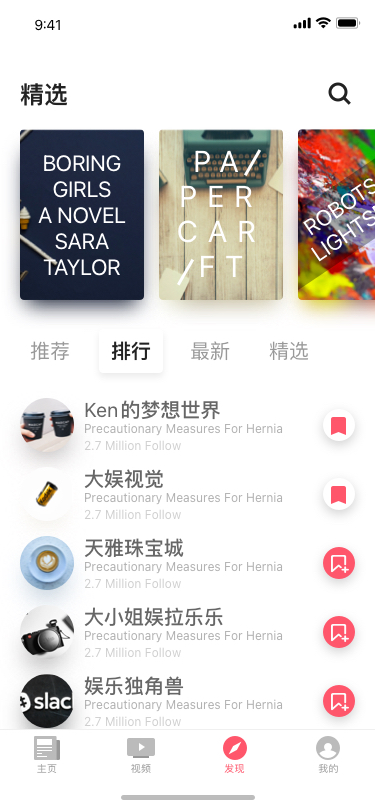
Text in this UI design:
精选
BORING
GIRLS
A NOVEL
SARA
TAYLOR
PA
PER
CAR
FT
ROBOTS IN
LIGHTSPEED
推荐
排行
最新
精选
Ken的梦想世界
Precautionary Measures For Hernia
2.7 Million Follow
大娱视觉
Precautionary Measures For Hernia
2.7 Million Follow
天雅珠宝城
Precautionary Measures For Hernia
2.7 Million Follow
大小姐娱拉乐乐
Precautionary Measures For Hernia
2.7 Million Follow
娱乐独角兽
Precautionary Measures For Hernia
2.7 Million Follow
East Merlin
Precautionary Measures For Hernia
2.7 Million Follow